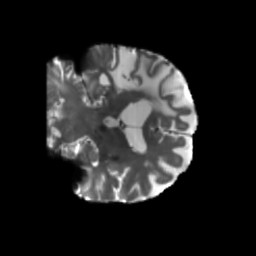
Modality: T2w
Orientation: coronal
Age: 52
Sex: male
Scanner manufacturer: siemens
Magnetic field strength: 3 T
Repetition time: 5.25 s
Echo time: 0.08 s